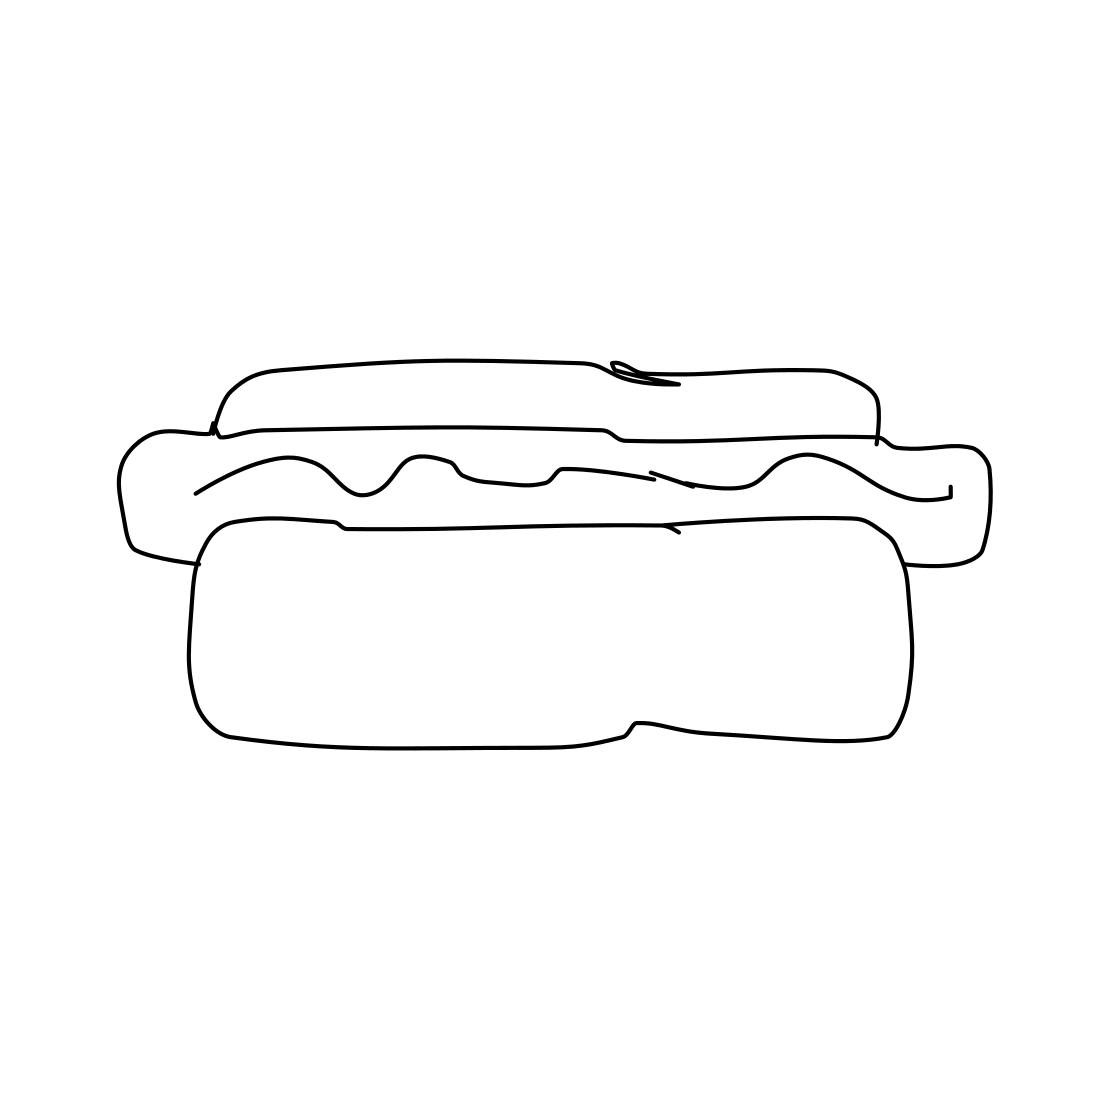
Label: hot-dog